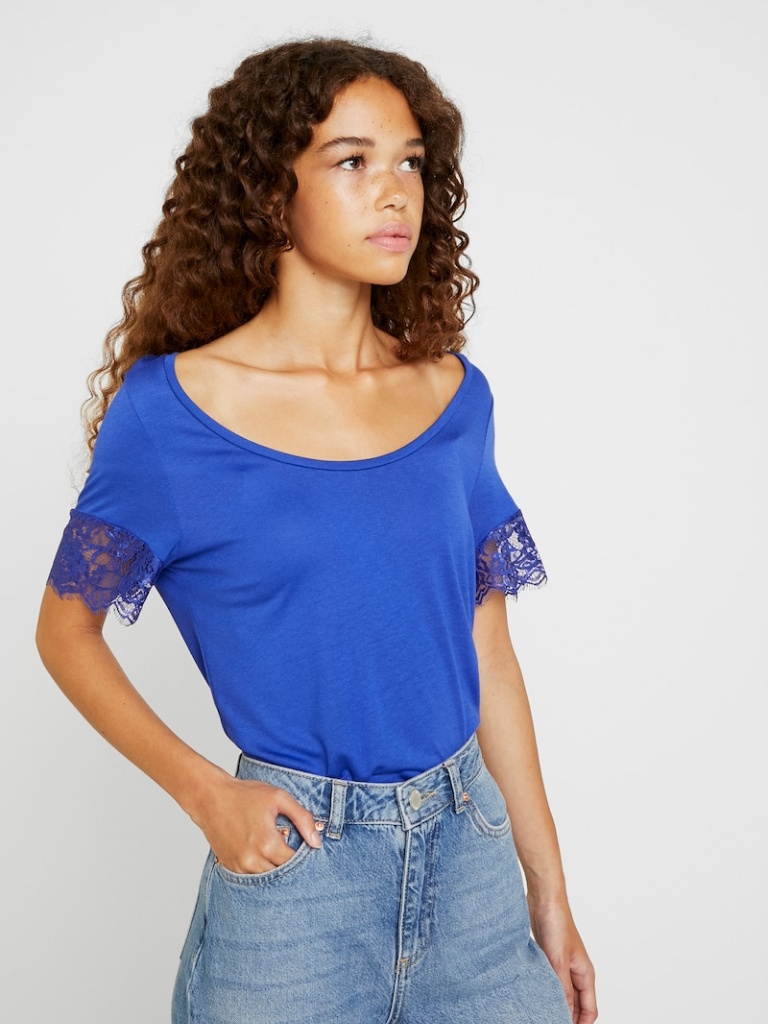
cotton tight short sleeve hip length Fully Tucked in scoop t-shirt